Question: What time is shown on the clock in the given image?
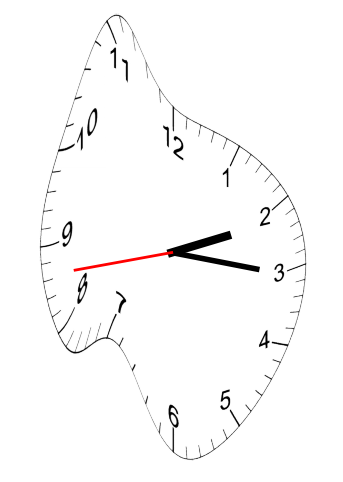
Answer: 02:15:43